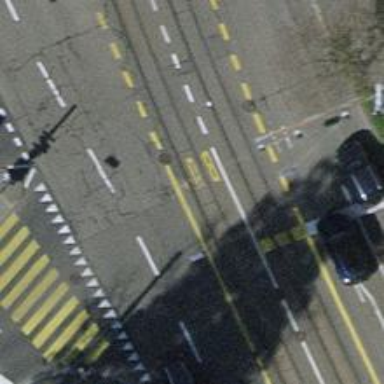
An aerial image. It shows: Road with traffic signals.